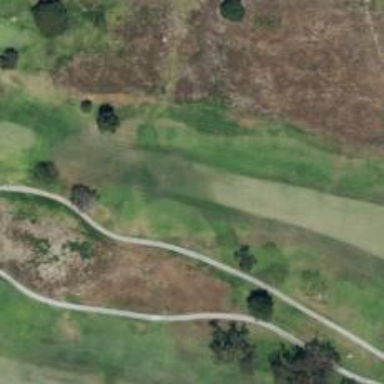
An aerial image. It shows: Golf hole.